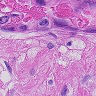
Metastatic tissue present: yes